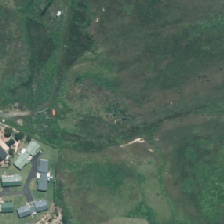
Land cover: urban_parkland